Aerial crown-view tile of a tropical tree (Barro Colorado Island, Panama), acquired 20250512:
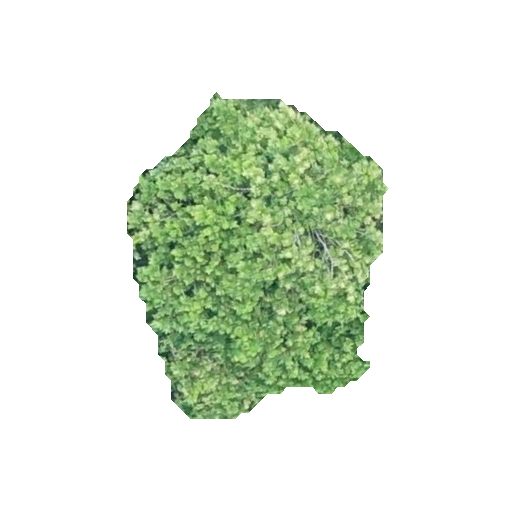
Species: Anacardium excelsum
GBIF accepted scientific name: Anacardium excelsum
Crown area: 90.868 m²